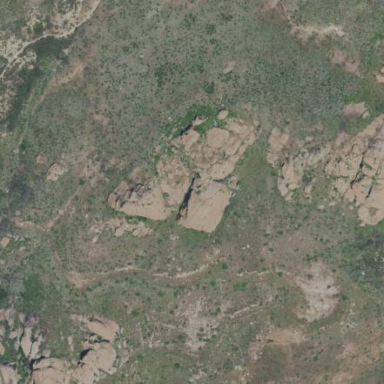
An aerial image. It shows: Landscape dominated by bare rock.